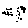
Label: star